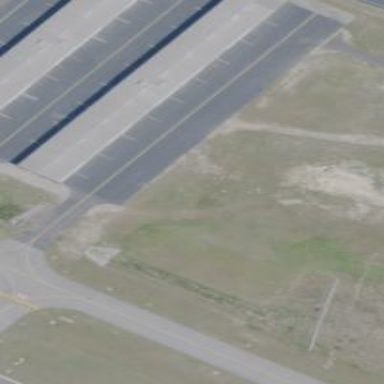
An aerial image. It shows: Hangar located at airport.